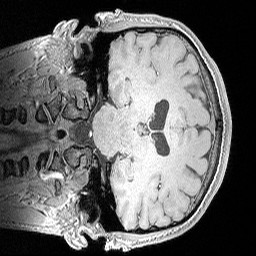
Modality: MP2RAGE
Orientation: coronal
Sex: male
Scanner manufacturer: siemens
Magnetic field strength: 3 T
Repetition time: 5 s
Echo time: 0.00292 s